【题型】解答题　【知识点】平面几何　【难度】easy
小明同学进行探究学习以下内容：“一个点把一条线段分为两段，如果其中较长的一段与整个线段的比等于较短一段与较长一段的比，我们就说这个点是这条线段的黄金分割点，较长的一段与整个线段的比值（或较短一段与较长一段的比值）叫做黄金分割数\(\dfrac{\sqrt{5}-1}{2} \approx 0.618\).”

探究发现：在现实生活中，黄金分割无处不在；如图1，我国国旗上的正五角星也存在黄金分割数，如：\(\dfrac{MN}{NB} = \dfrac{BN}{BM} = \dfrac{BM}{BE} = \dfrac{\sqrt{5}-1}{2}\).

问题解决：

(1) 如图2，已知线段 \(AB\) 的长为 1，线段 \(AB\) 上的点 \(A_1\)，满足关系式 \(AA_1^2 = A_1B \cdot AB\).请你计算 \(AA_1\) 的长度，并判断 \(AA_1\) 的长度是否为黄金分割数.

(2) 如图2，若在线段 \(AA_1\) 上再取一个点 \(A_2\)，满足 \(AA_2^2 = A_2A_1 \cdot AA_1\)；在线段 \(AA_2\) 上取一点 \(A_3\)，
\(AA_3^2 = A_3A_2 \cdot AA_2\)，……以此类推，在线段 \(AA_{n-1}\) 上取一点 \(A_n\) 满足 \(AA_n^2 = A_nA_{n-1} \cdot AA_{n-1}\)。请你直接写出 \(AA_n\) 的长度.
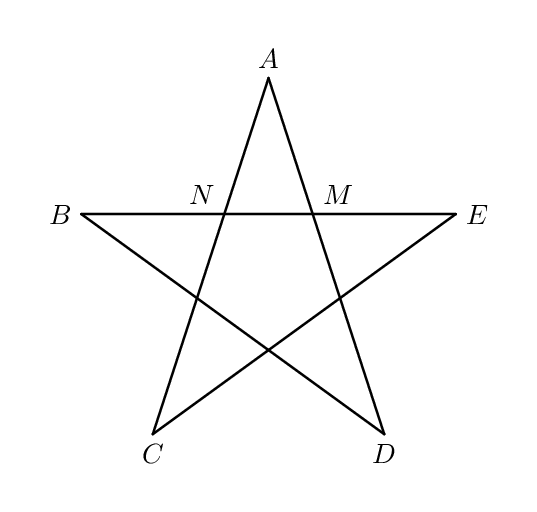
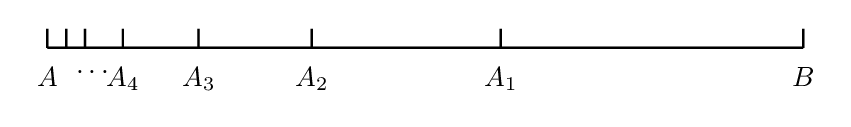
【解答】
\pagestyle{empty}
\noindent
【答案】(1) \(AA_1\) 的长度为黄金分割数\\
(2) \(\left(\dfrac{\sqrt{5}-1}{2}\right)^n\)

\vspace{0.5em}
【分析】本题考查了黄金分割的定义；

（1）设 \(AA_1 = x\)，根据题意列出方程，进而根据黄金分割数的定义 \(\dfrac{\sqrt{5}-1}{2} \approx 0.618\)，即可求解.

（2）根据（1）可得 \(AA_n = \dfrac{\sqrt{5}-1}{2}AA_{n-1}\)，\(AA_1 = \dfrac{\sqrt{5}-1}{2}\)，即可求解.

\vspace{0.5em}
【详解】（1）解：\(\because\) 线段 \(AB\) 的长为 1，线段 \(AB\) 上的点 \(A_1\)，满足关系式 \(AA_1^2 = A_1B \cdot AB\).

设 \(AA_1 = x\)，则 \(A_1B = 1 - x\)，

\(\therefore x^2 = (1 - x) \times 1\)，

解得：\(x = \dfrac{\sqrt{5}-1}{2}\) 或 \(x = \dfrac{-\sqrt{5}-1}{2}\)（舍去）；

\(\therefore AA_1\) 的长度为黄金分割数；

\vspace{0.5em}
（2）解：由（1）可得 \(AA_2\) 的长是 \(AA_1\) 的长的一个黄金分割数，即 \(AA_2 = \dfrac{\sqrt{5}-1}{2}AA_1\)，\(AA_3\) 的长是 \(AA_2\) 的长的一个黄金分割数，即 \(AA_3 = \dfrac{\sqrt{5}-1}{2}AA_2\)，

……以此类推，\(AA_n = \dfrac{\sqrt{5}-1}{2}AA_{n-1}\)，

由（1）可得 \(AA_1 = \dfrac{\sqrt{5}-1}{2}\)，

\(\therefore AA_n = \left(\dfrac{\sqrt{5}-1}{2}\right)^{n-1}AA_1 = \left(\dfrac{\sqrt{5}-1}{2}\right)^n\).